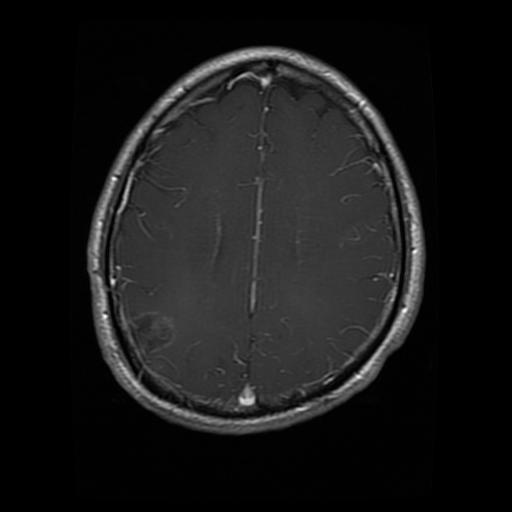
Label: glioma